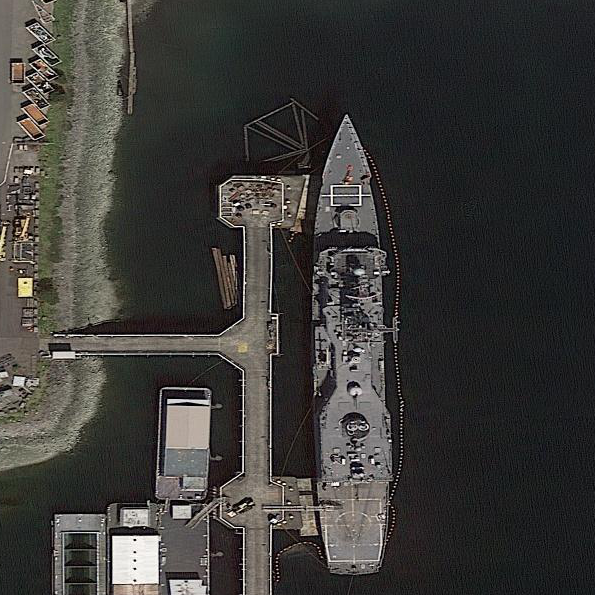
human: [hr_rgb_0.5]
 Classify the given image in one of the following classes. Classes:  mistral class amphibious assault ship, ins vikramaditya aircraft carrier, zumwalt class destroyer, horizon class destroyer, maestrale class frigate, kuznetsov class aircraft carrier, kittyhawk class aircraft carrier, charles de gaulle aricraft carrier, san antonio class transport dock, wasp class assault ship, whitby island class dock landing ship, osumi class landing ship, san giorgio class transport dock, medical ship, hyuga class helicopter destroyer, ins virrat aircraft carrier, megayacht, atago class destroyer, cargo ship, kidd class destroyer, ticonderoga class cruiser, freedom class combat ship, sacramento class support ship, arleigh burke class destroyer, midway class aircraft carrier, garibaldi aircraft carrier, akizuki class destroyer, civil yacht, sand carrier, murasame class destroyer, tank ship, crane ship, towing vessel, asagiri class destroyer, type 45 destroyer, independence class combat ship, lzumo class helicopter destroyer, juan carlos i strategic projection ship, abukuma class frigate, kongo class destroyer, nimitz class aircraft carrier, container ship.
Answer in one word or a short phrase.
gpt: Ticonderoga class cruiser